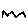
Label: zigzag